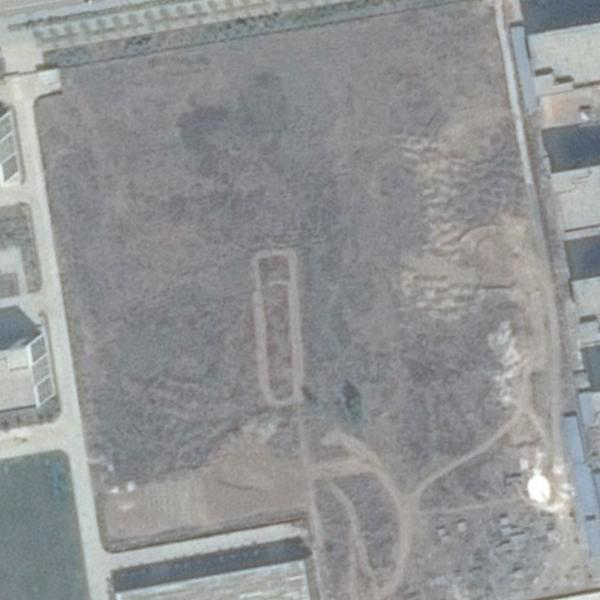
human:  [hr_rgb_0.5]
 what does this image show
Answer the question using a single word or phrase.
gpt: bare land